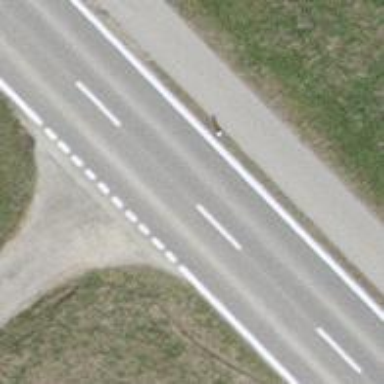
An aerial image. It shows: Secondary road with asphalt surface.